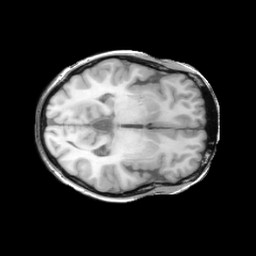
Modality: T1w
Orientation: axial
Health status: ill
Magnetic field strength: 3 T